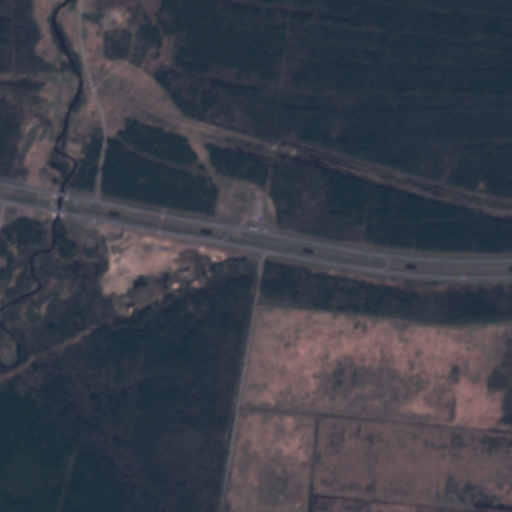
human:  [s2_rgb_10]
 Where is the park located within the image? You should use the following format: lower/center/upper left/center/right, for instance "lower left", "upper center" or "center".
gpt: The park is located in the upper left of the image.
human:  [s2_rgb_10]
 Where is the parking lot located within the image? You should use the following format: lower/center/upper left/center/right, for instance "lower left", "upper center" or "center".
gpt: The parking lot is located in the center left of the image.
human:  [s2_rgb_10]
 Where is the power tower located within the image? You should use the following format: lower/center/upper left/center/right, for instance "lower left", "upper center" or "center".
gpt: The power tower is located in the center right of the image.
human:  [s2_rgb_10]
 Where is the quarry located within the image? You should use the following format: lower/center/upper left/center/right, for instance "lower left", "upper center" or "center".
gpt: The quarry is located in the center left of the image.
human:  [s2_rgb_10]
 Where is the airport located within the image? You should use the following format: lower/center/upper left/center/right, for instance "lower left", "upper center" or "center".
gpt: There is no airport in the image.